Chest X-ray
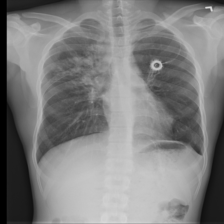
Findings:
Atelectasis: negative
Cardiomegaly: negative
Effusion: negative
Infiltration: negative
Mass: negative
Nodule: negative
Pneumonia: negative
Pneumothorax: negative
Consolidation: negative
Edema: negative
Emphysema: negative
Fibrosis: negative
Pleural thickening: negative
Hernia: negative